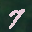
Label: 7